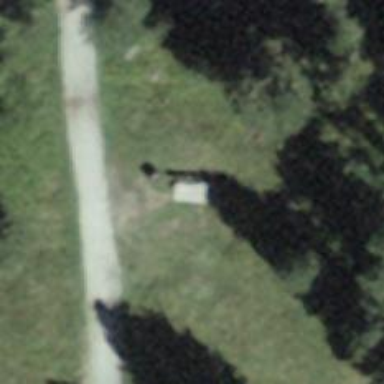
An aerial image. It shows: Bench.